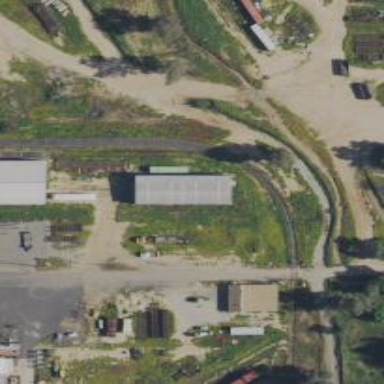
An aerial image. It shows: Preserved railway.